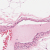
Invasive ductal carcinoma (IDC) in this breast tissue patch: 0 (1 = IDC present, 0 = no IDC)